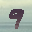
Label: 9